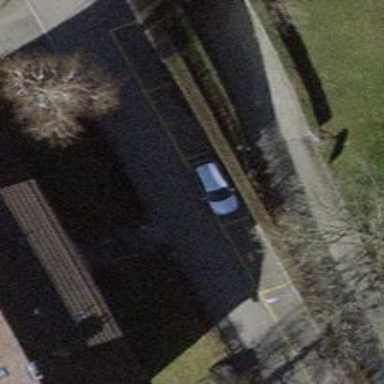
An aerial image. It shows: Car-sharing service available at this location.